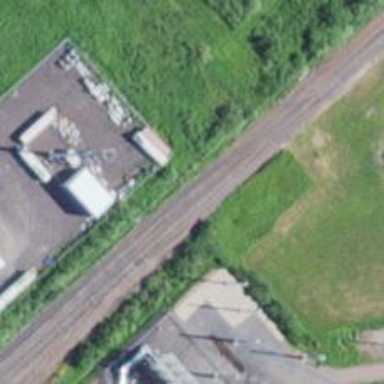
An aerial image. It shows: Railway siding with rails.